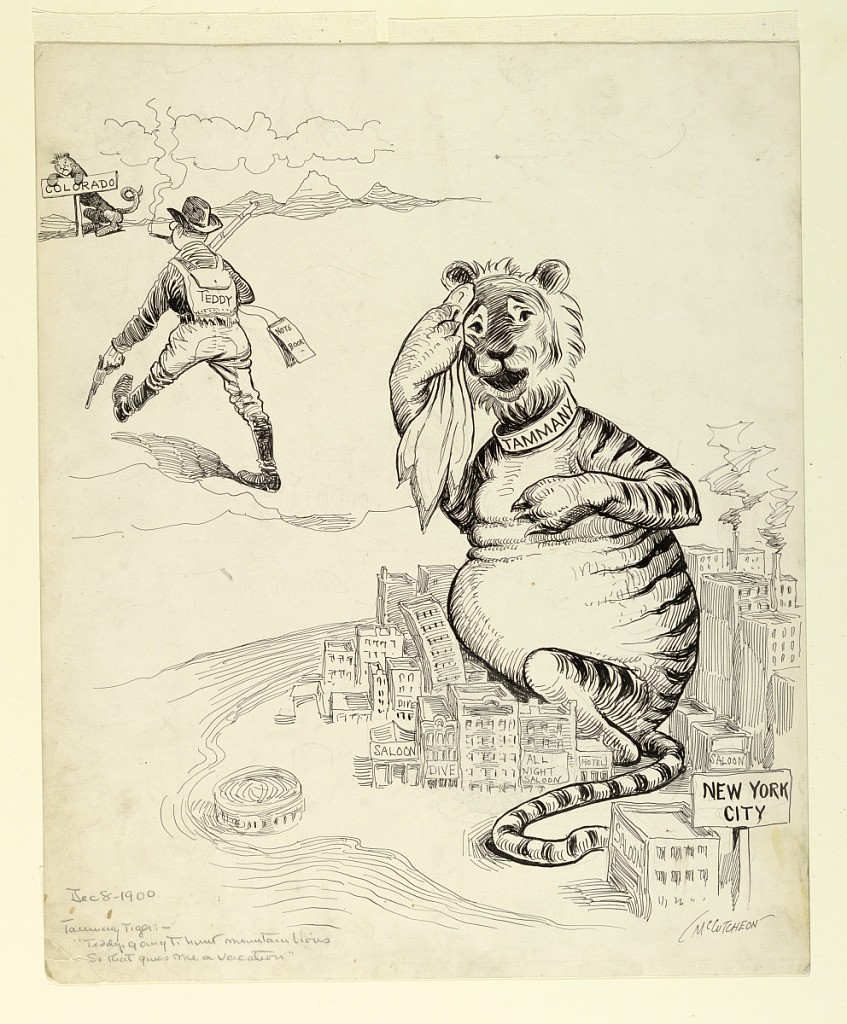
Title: Tammany Tiger: "Teddy's going to hunt mountain lions so that gives me a vacation"
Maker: John Tinney McCutcheon, American, 1870–1949
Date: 1900
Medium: Pen and black ink, graphite on illustration board
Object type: Drawing
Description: Cartoon for The Chicago Tribune on December 8, 1900.  A huge tiger wipes sweat from his brow; his collar reads Tammany, and his large belly appears to comically bend skyscrapers in New York City. Teddy Roosevelt is seen in the upper left, heading to Colorado on a hunting trip with guns in hand.